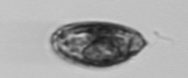
Label: Katodinium_or_Torodinium